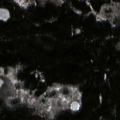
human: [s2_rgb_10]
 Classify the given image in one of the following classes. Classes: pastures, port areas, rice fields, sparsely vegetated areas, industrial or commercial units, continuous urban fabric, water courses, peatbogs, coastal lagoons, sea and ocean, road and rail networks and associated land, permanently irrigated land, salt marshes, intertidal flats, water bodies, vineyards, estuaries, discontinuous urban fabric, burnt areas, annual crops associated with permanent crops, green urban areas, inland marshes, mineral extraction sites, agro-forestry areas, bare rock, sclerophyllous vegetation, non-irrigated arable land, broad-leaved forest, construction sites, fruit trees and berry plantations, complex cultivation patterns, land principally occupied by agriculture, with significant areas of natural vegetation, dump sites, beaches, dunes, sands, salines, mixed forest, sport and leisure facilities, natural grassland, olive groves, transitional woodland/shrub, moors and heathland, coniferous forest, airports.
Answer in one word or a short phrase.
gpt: coniferous forest, mixed forest, peatbogs